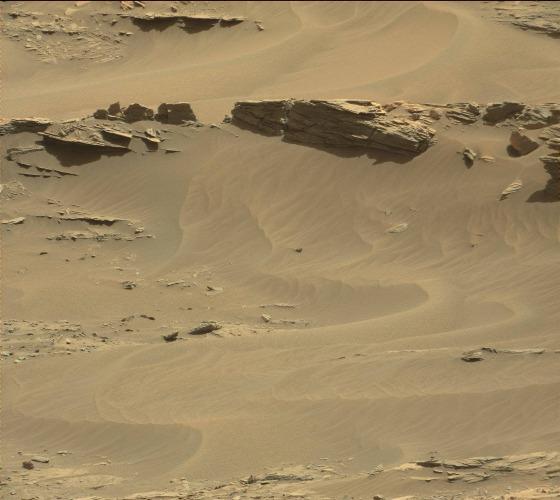
Terrain classes present: Bedrock, Gravel / Sand / Soil, Rock, Shadow